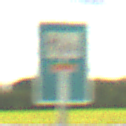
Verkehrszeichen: SackgasseRadverkehrFussgaengerDurchlaessig
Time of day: Midday
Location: Outdoor (RoadRail)
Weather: PartlyCloudy
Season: NotSpecified
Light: Natural